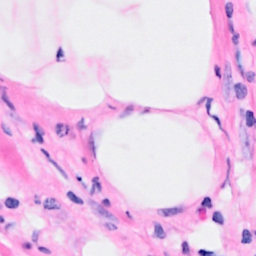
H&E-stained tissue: Breast